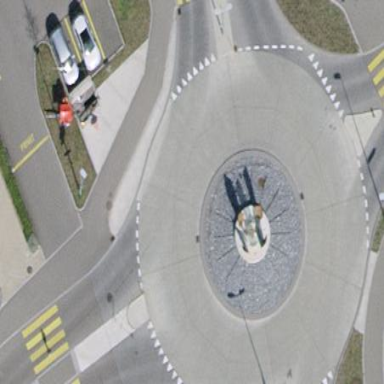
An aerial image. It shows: Roundabout on tertiary road with concrete surface.